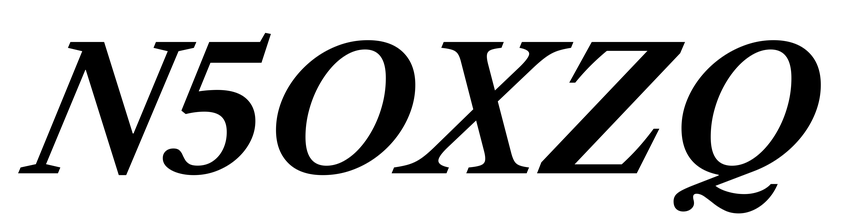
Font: LibreCaslonText-Italic_Bold_Italic